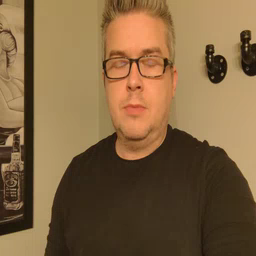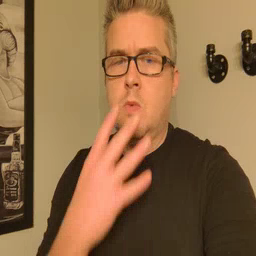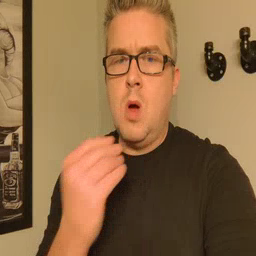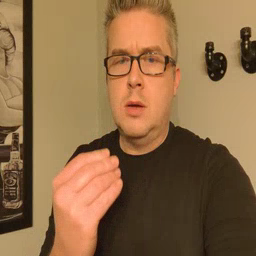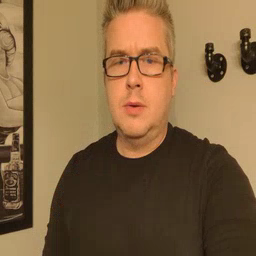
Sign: wet